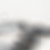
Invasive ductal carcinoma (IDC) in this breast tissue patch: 0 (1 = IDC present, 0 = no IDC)